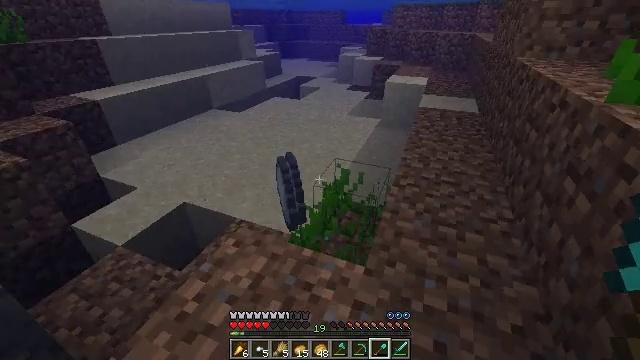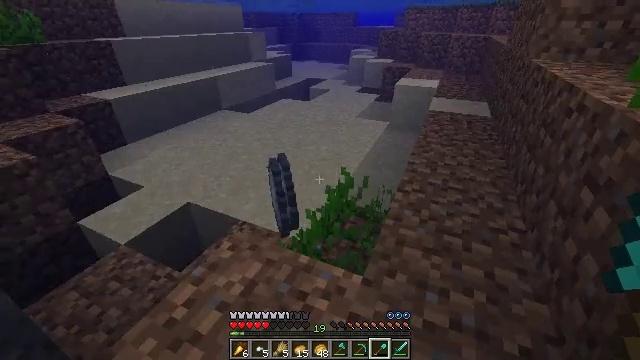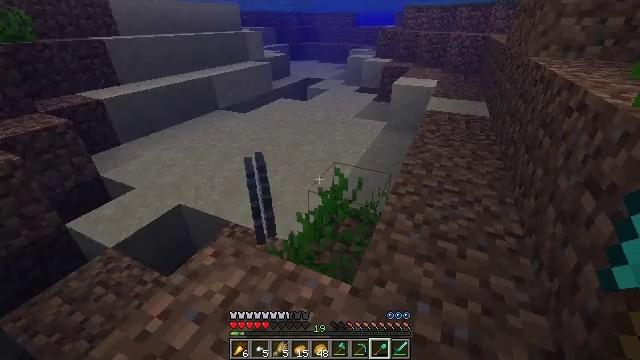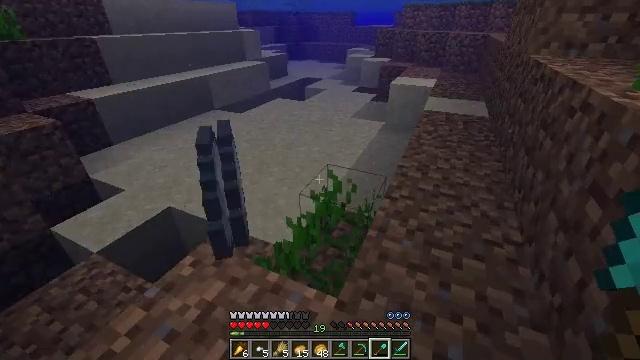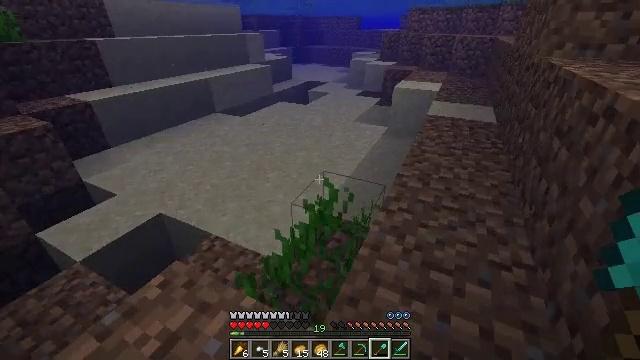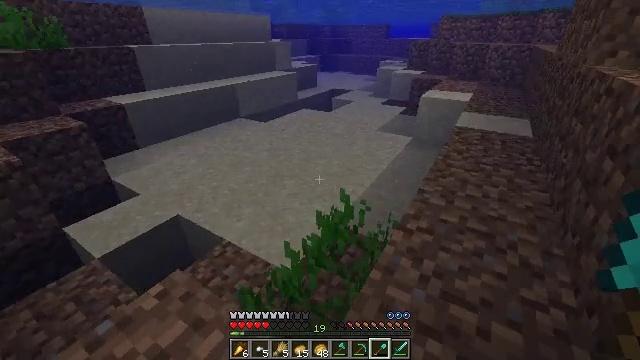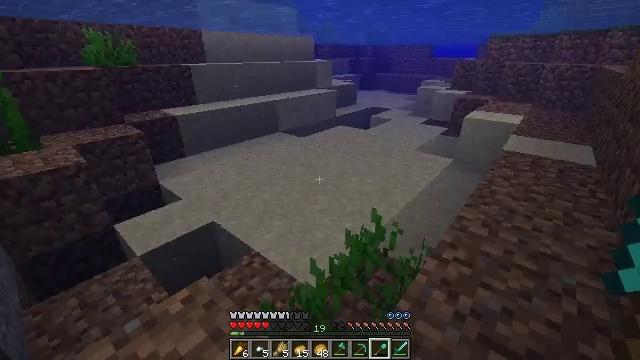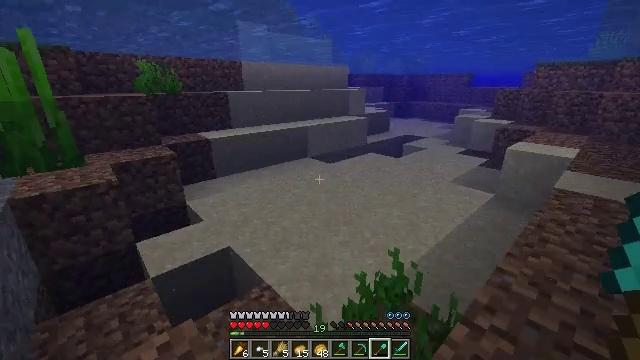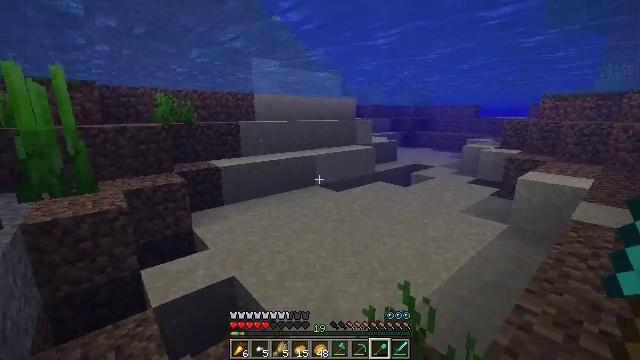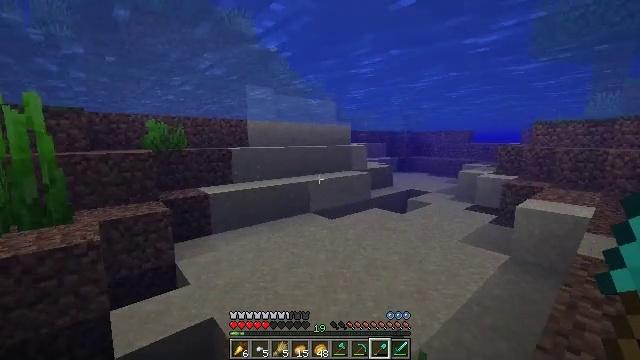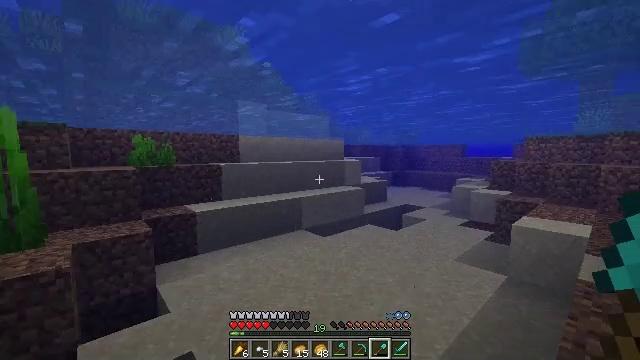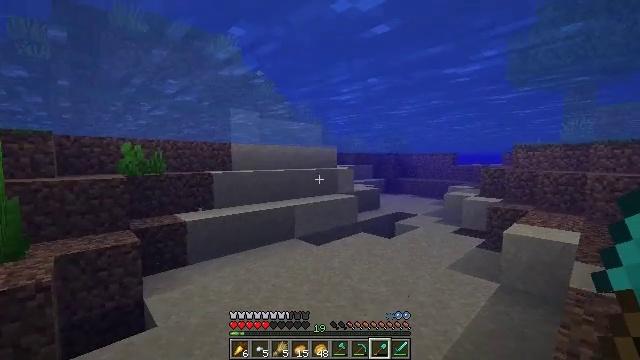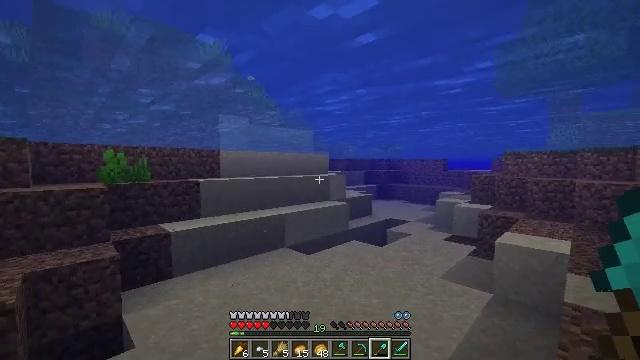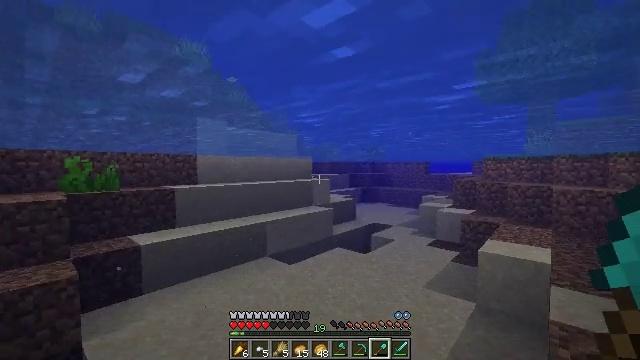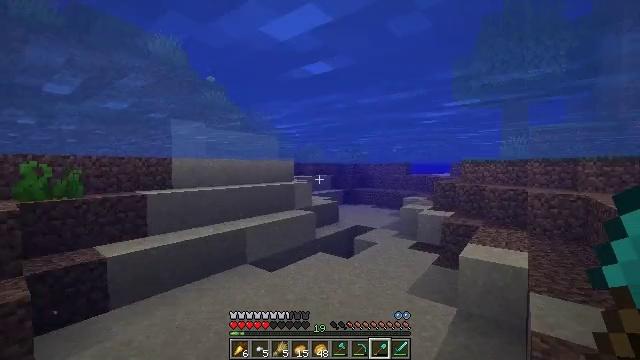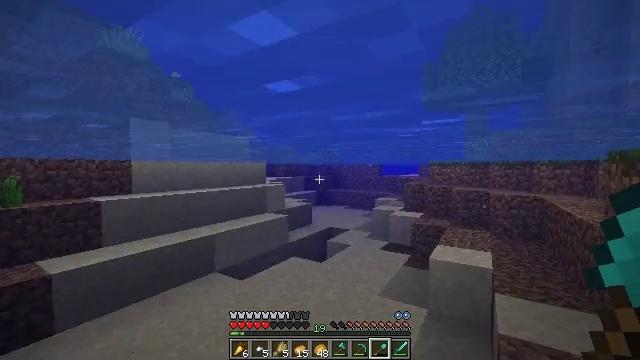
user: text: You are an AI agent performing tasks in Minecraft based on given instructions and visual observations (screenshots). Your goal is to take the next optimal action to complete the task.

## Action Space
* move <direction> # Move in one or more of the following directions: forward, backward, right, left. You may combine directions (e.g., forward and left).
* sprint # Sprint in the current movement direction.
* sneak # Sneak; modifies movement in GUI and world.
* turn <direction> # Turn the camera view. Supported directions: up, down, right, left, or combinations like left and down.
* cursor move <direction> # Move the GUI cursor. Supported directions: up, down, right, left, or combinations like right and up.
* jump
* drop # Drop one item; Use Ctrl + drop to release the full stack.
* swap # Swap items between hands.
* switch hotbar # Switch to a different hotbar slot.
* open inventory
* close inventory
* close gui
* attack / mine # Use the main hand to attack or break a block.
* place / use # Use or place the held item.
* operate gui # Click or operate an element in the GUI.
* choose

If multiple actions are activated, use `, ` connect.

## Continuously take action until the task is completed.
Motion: motion action
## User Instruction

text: Mine the clay from the riverbed.
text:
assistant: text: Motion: move forward, turn left, jump
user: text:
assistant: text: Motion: move forward, sprint, jump
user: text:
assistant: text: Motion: move forward, sprint, jump
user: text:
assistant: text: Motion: move forward, sprint, turn left, jump
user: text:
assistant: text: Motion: move forward, turn left and up, jump
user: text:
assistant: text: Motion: move forward, turn left and up, jump
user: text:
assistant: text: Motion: move forward, turn left and up, jump
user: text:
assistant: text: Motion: move forward, turn left and up, jump
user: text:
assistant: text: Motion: move forward, turn up, jump
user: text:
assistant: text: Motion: move forward, turn right and up, jump
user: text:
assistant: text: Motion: move forward, sprint, turn right and up, jump
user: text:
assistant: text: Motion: move forward, sprint, turn right and up, jump
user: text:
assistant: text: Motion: move forward, sprint, turn right, jump
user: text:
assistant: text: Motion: move forward, turn right, jump
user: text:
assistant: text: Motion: move forward, turn right, jump
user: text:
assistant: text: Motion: move forward, turn right, jump
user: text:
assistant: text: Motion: move forward, jump
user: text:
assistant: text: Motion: move forward, sprint, jump
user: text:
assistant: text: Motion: move forward, sprint, jump
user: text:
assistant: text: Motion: move forward, sprint, jump
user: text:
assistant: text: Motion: move forward, sprint, jump
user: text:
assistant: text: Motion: move forward, jump
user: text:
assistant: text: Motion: move forward, jump
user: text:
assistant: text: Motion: move forward, jump
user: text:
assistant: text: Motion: move forward, jump
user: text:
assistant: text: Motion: move forward, jump
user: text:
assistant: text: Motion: move forward, jump
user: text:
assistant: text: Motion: move forward, jump
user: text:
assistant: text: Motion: move forward, sprint, jump
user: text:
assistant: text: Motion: move forward, sprint, jump